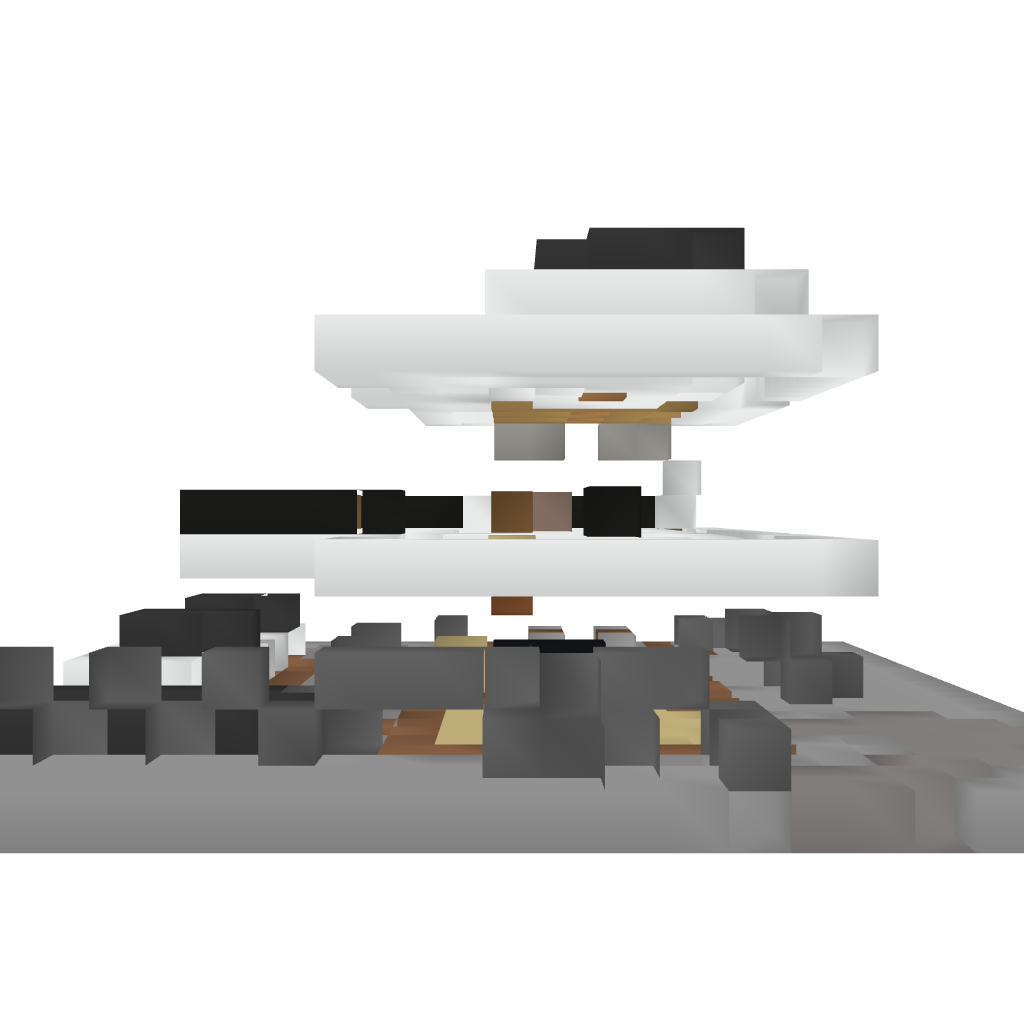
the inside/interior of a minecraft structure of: Modern Style House #2 | 1.6.4